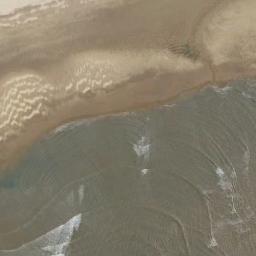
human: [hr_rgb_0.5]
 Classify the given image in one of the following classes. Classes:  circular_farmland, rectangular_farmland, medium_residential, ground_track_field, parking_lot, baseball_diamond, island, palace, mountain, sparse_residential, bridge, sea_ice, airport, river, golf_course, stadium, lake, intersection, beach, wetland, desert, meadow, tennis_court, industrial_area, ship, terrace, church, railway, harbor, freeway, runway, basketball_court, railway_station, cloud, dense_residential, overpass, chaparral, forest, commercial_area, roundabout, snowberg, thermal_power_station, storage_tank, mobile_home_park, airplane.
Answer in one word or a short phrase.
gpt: beach